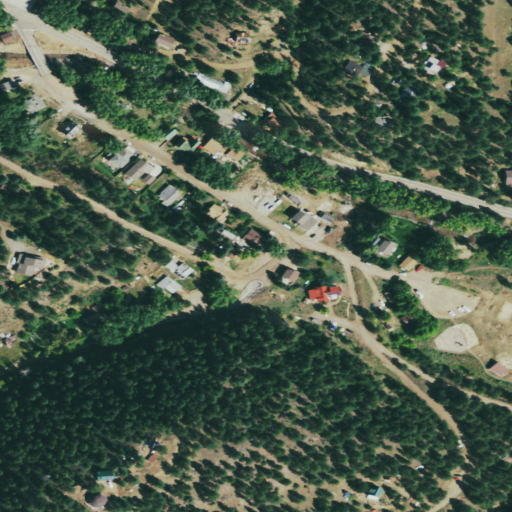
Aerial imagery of valley in Colorado named Gillespie Gulch containing open development, evergreen forest, low intensity development, woody wetlands, shrub, medium intensity development, and herbaceous wetlands